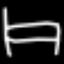
Label: bed